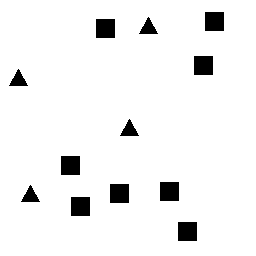
Squares: 8
Triangles: 4
Stars: 0
Total shapes: 12